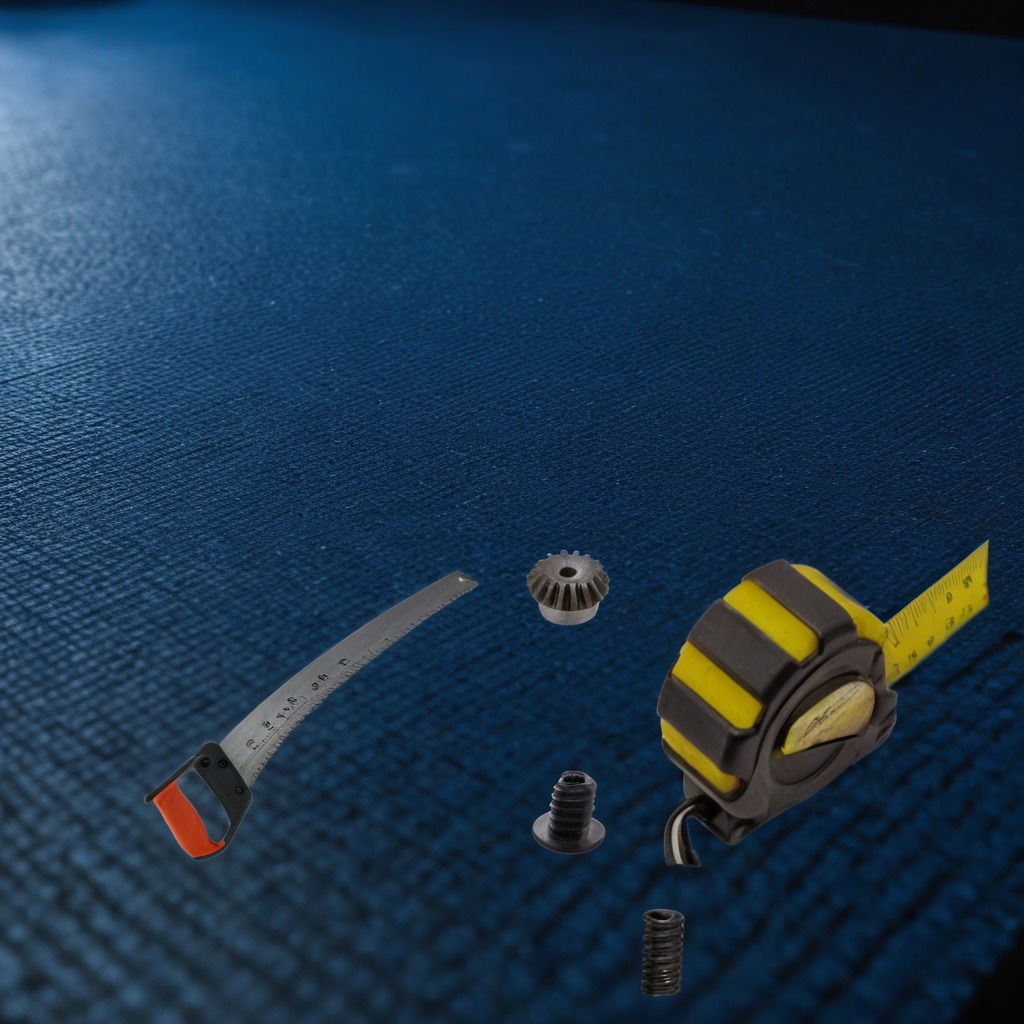
A steel gear with teeth, a measuring tape, a metal machine screw, a coiled metal spring, and a handheld metal saw are lying on the granite tabletop.